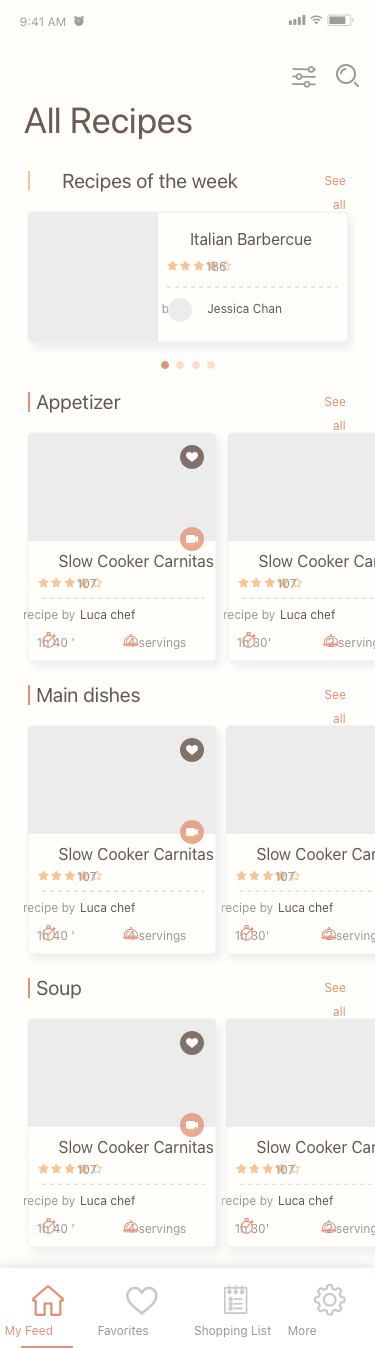
Text in this UI design:
All Recipes
See all
See all
See all
See all